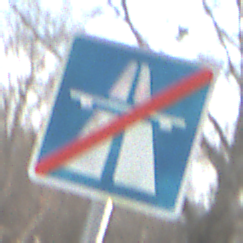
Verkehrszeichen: EndeAutbahn
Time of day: MorningAfternoon
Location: Outdoor (Nature)
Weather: PartlyCloudy
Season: NotSpecified
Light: Natural